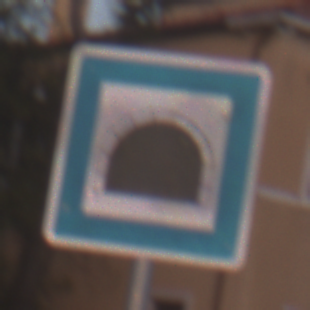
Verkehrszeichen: Tunnel
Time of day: SunriseSunset
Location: Outdoor (Urban)
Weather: Clear
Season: NotSpecified
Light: Natural